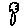
Label: flower